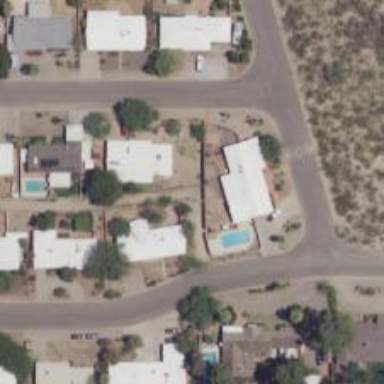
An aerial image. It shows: Alleyway designated as service road.